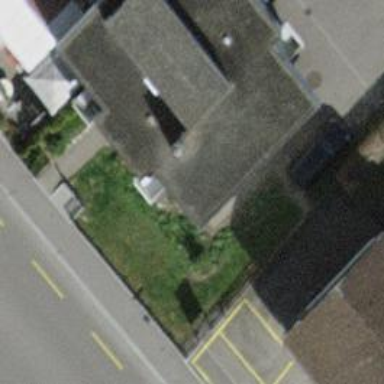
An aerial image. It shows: Building with flat roof.